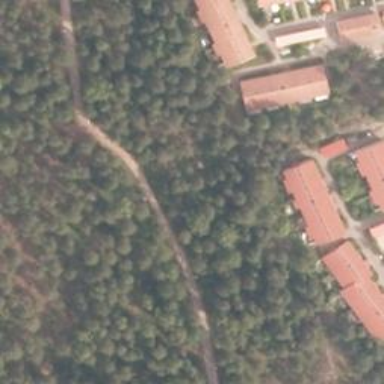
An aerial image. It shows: Path.